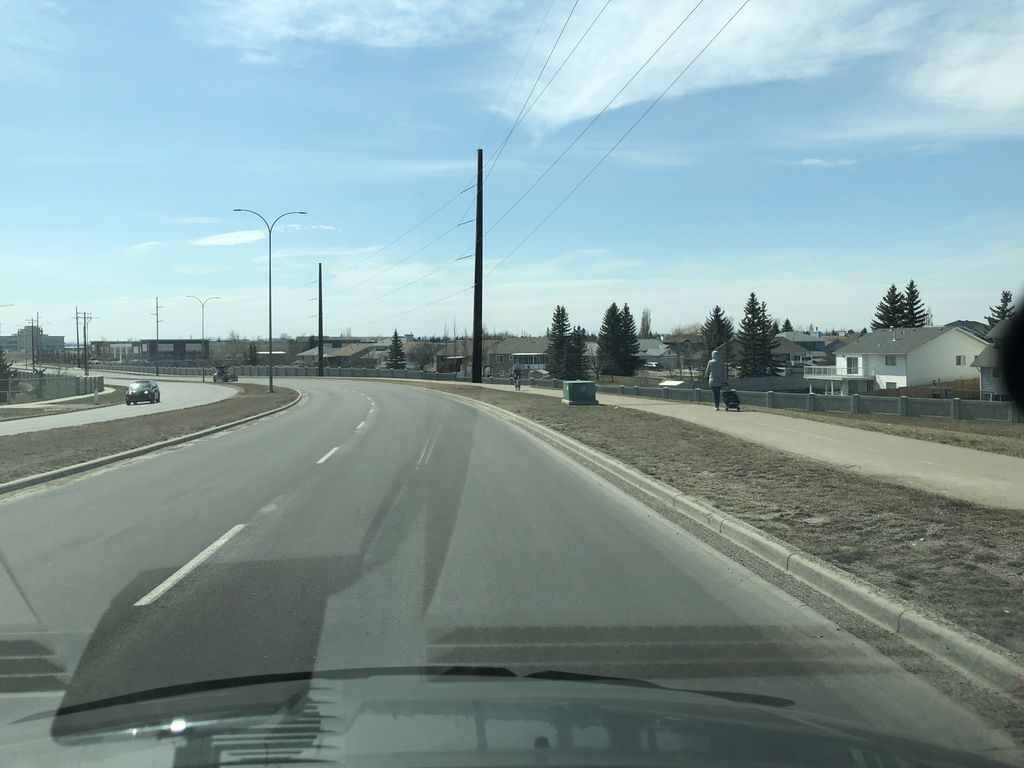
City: calgary